Field crop: maize
Growth stage: 2
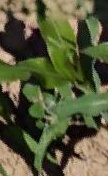
Species: maize